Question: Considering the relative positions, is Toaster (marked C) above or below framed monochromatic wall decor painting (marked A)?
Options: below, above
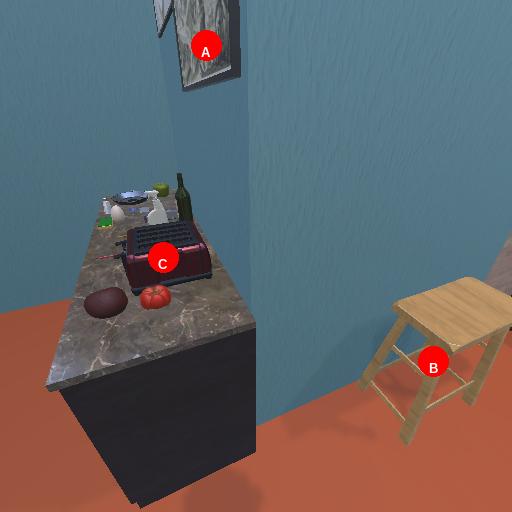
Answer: below